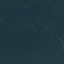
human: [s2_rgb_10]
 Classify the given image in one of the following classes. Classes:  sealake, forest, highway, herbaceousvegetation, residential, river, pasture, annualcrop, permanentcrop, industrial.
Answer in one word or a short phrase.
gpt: Forest